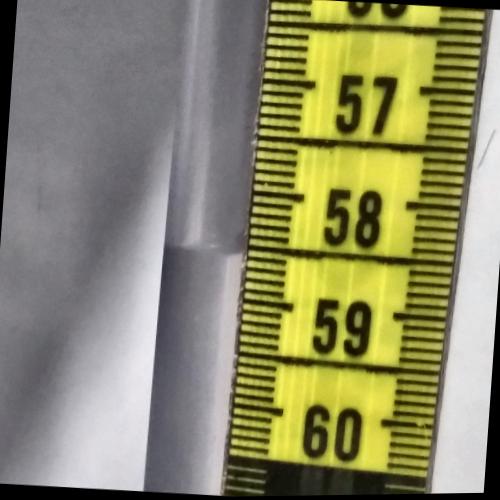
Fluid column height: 58.6 cm